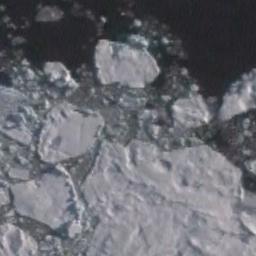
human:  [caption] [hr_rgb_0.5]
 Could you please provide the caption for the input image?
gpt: There are different shapes of sea ice .

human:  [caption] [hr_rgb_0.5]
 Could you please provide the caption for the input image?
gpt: There is a big ice and many small ice on the dark green sea .

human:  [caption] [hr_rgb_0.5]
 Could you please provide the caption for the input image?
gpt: A huge block of ice of countless sizes of ice floating on the blue sea .

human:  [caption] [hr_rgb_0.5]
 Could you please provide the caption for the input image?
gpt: Several large pieces of sea ice and a lot of small pieces of sea ice gather together .

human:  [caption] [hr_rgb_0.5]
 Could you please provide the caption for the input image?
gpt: There are some sea ice linked into sheets .